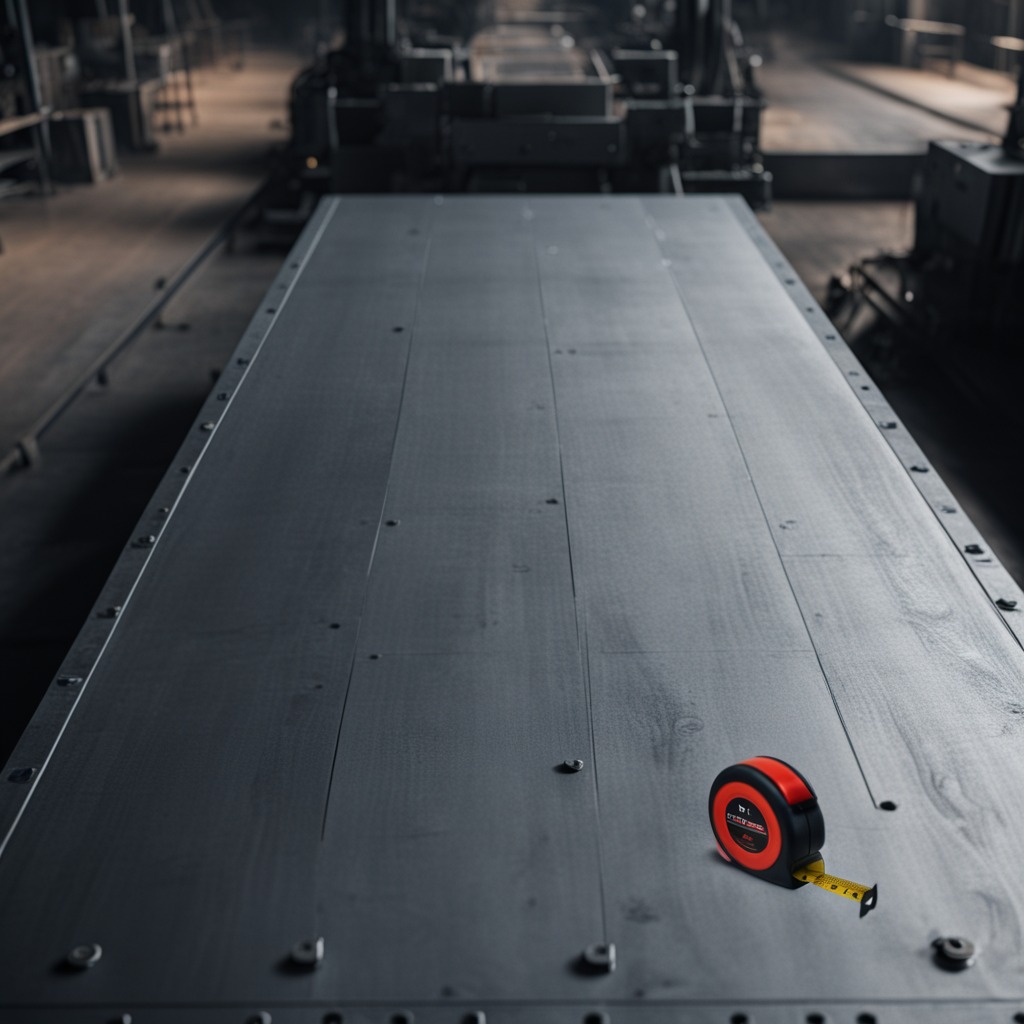
A measuring tape lies on the cold steel table in a mining workshop.